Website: macys
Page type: payment
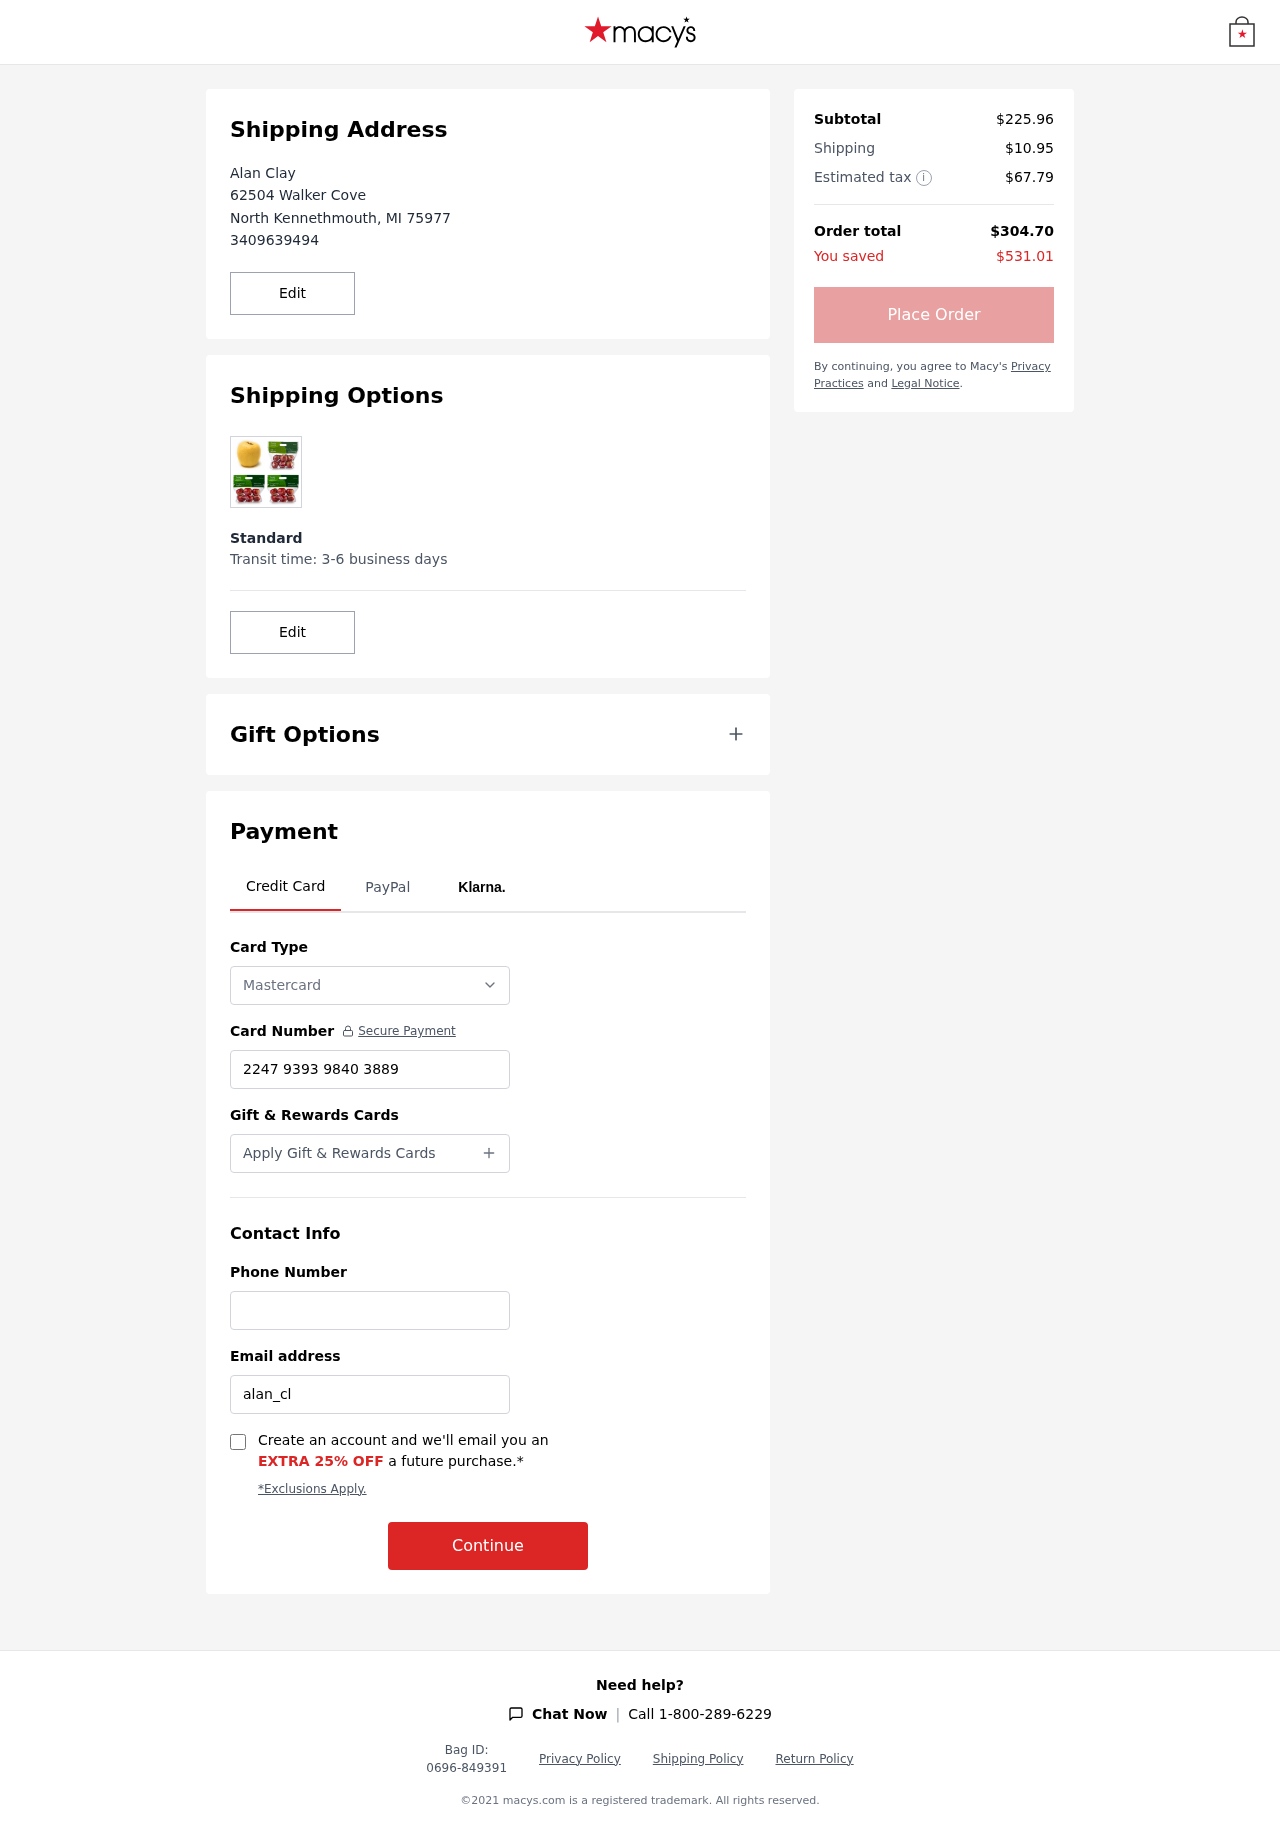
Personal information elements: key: PII_CARD_NUMBER
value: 2247 9393 9840 3889
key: PII_CARD_TYPE
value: Mastercard
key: PII_CITY
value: North Kennethmouth
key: PII_EMAIL
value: alan_clay@gmail.com
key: PII_FULLNAME
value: Alan Clay
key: PII_PHONE
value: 3409639494
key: PII_POSTCODE
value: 75977
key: PII_STATE_ABBR
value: MI
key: PII_STREET
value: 62504 Walker Cove
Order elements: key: ORDER_SUBTOTAL
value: $225.96
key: ORDER_SHIPPING_COST
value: $10.95
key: ORDER_TAX
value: $67.79
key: ORDER_TOTAL
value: $304.70
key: ORDER_SAVINGS
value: $531.01